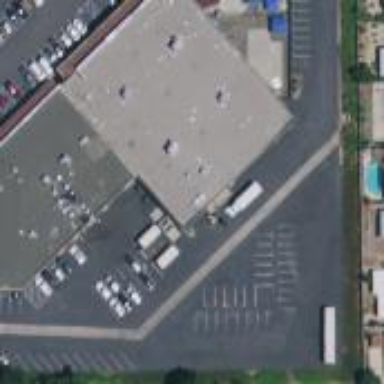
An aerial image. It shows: Commercial building.